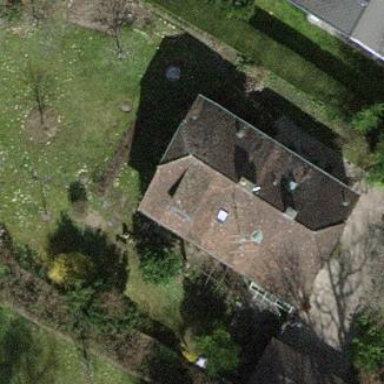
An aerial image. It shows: Garden enclosed by fence.